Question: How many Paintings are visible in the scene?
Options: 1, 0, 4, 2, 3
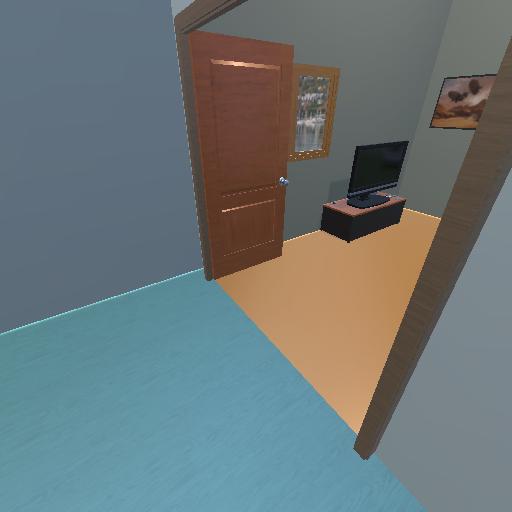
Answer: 1